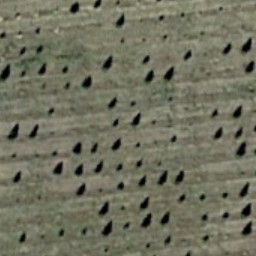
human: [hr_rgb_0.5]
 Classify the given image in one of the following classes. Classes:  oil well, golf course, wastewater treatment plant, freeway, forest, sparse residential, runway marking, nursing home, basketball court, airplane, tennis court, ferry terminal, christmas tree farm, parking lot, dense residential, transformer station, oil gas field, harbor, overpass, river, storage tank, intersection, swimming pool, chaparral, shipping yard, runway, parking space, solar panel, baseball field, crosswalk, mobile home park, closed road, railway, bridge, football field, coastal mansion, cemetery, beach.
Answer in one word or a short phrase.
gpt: christmas tree farm